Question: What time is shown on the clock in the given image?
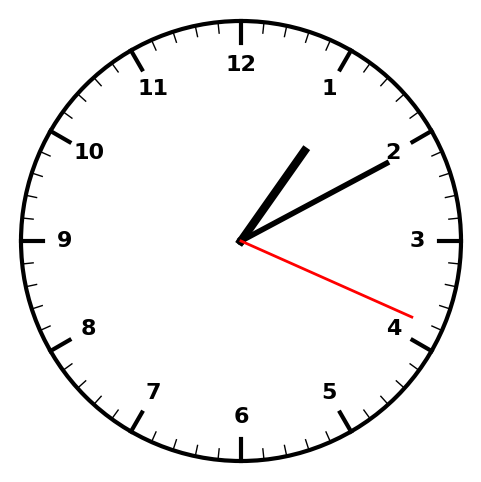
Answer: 01:10:19